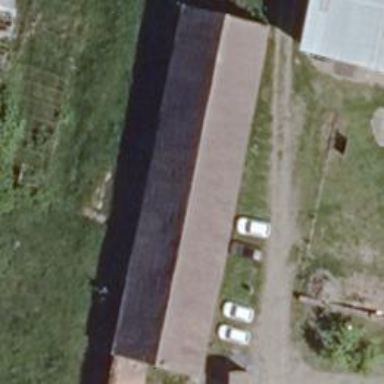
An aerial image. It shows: Shed building.